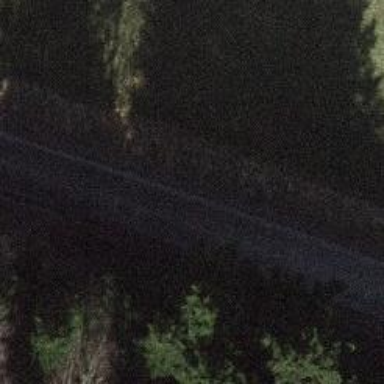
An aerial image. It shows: Unclassified road.